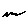
Label: zigzag